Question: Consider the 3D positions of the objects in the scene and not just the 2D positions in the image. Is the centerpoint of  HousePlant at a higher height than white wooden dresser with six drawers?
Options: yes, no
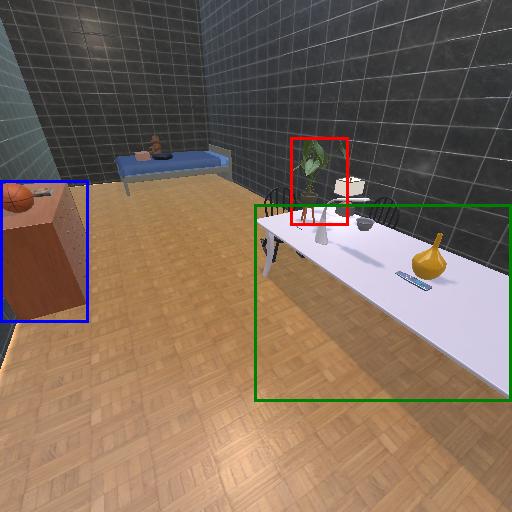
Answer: yes